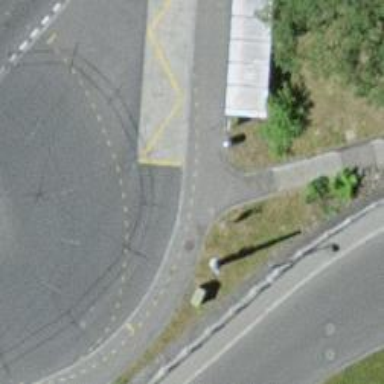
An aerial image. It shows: Service road with trolley wire.